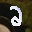
Label: 2